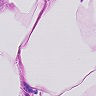
Metastatic tissue present: no